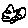
Label: cloud